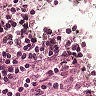
Metastatic tissue present: no